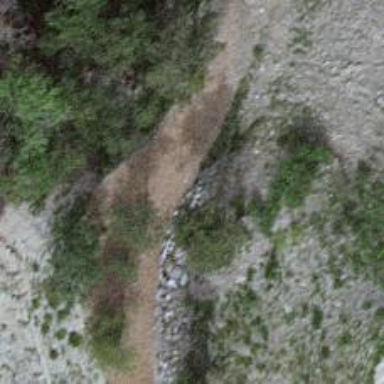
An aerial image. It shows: Unpaved path.